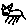
Label: cat